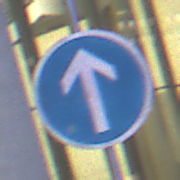
Verkehrszeichen: VorgeschriebeneFahrtrichtungGeradeaus
Umgebung: Outdoor, Urban
Tageszeit: Night
Wetter: PartlyCloudy
Licht: Artificial
Jahreszeit: NotSpecified
Kontrast: HighContrast